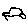
Label: car